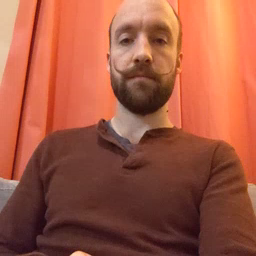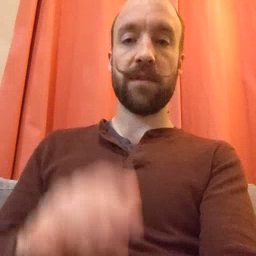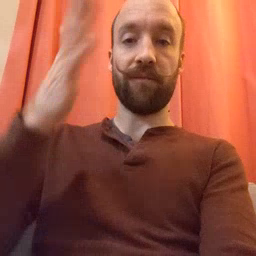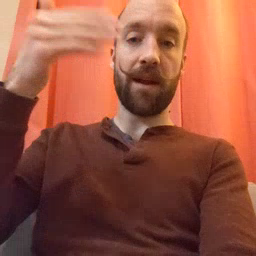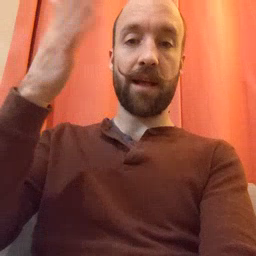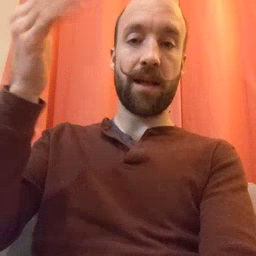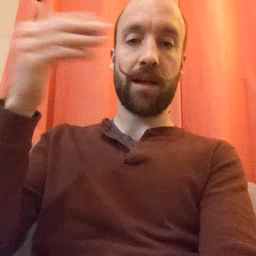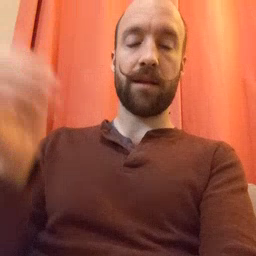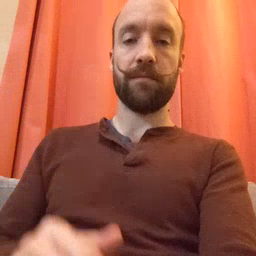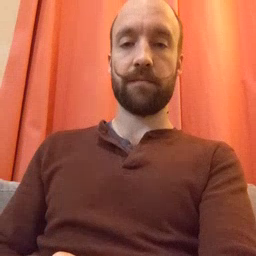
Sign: flag